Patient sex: M
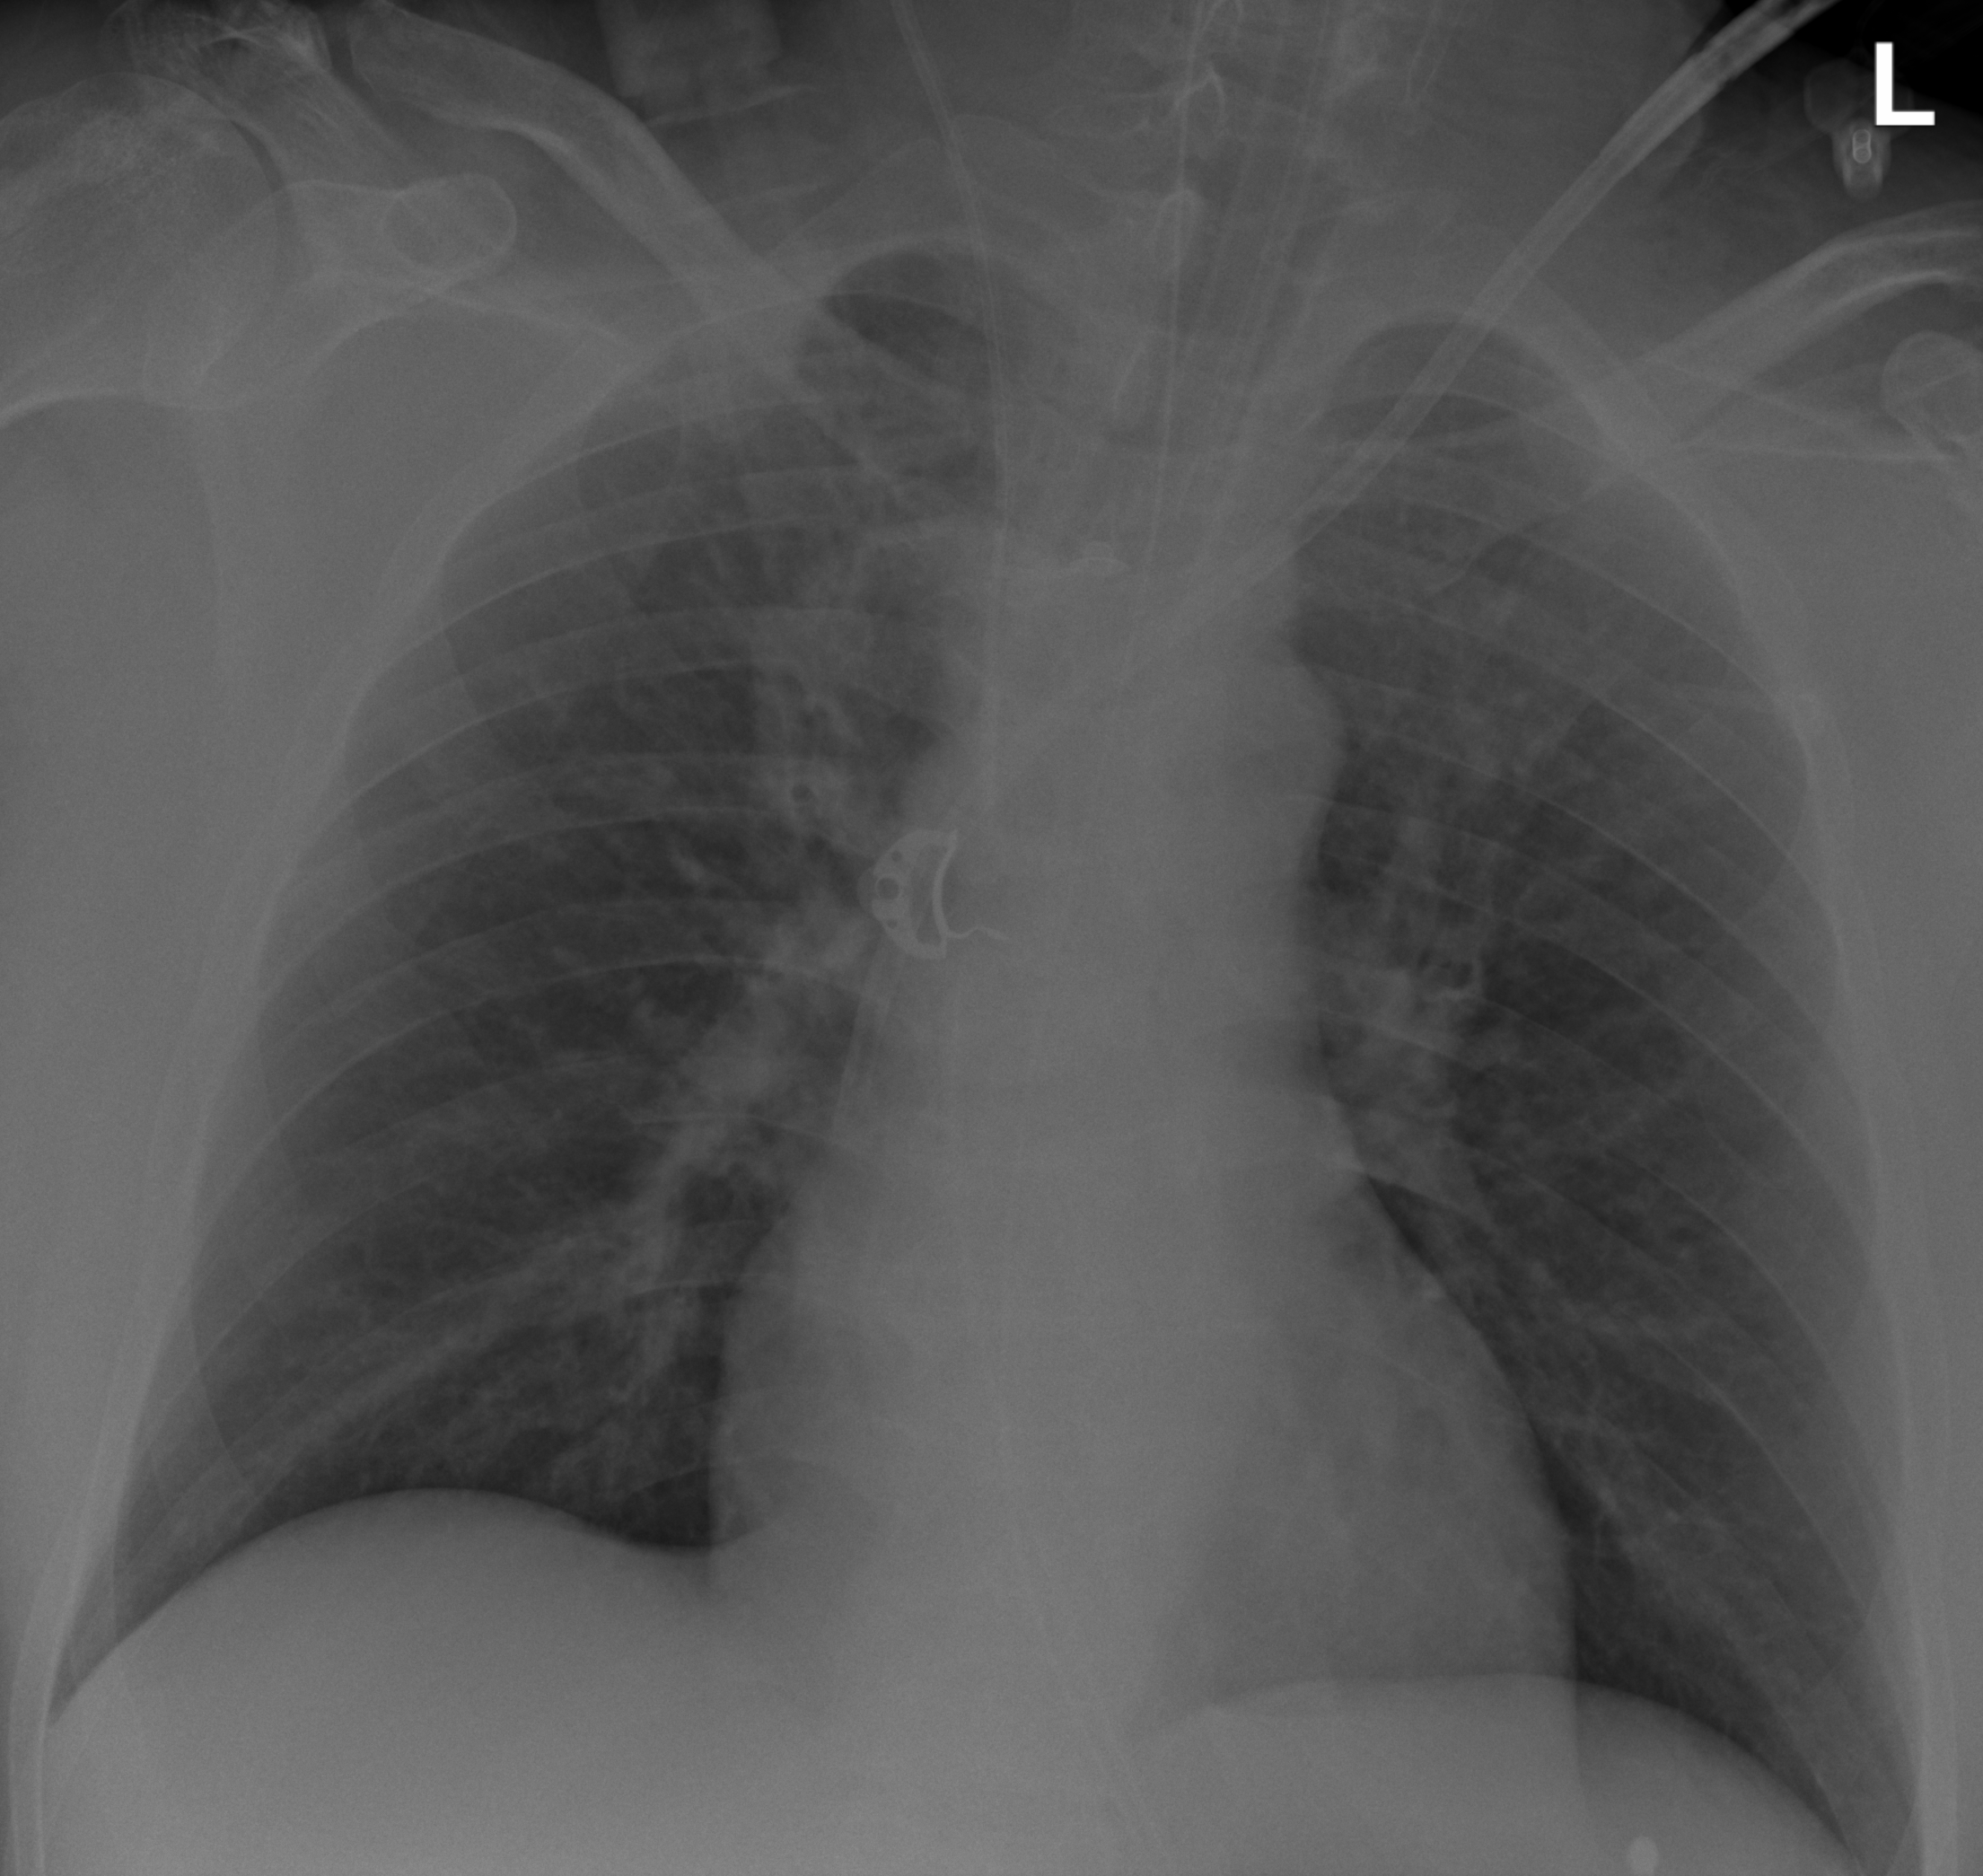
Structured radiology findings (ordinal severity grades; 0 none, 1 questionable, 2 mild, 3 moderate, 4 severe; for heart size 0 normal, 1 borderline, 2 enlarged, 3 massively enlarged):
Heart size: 0
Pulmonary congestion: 2
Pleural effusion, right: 0
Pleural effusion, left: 0
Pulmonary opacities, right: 1
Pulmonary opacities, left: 0
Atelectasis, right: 2
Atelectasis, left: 0